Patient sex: M
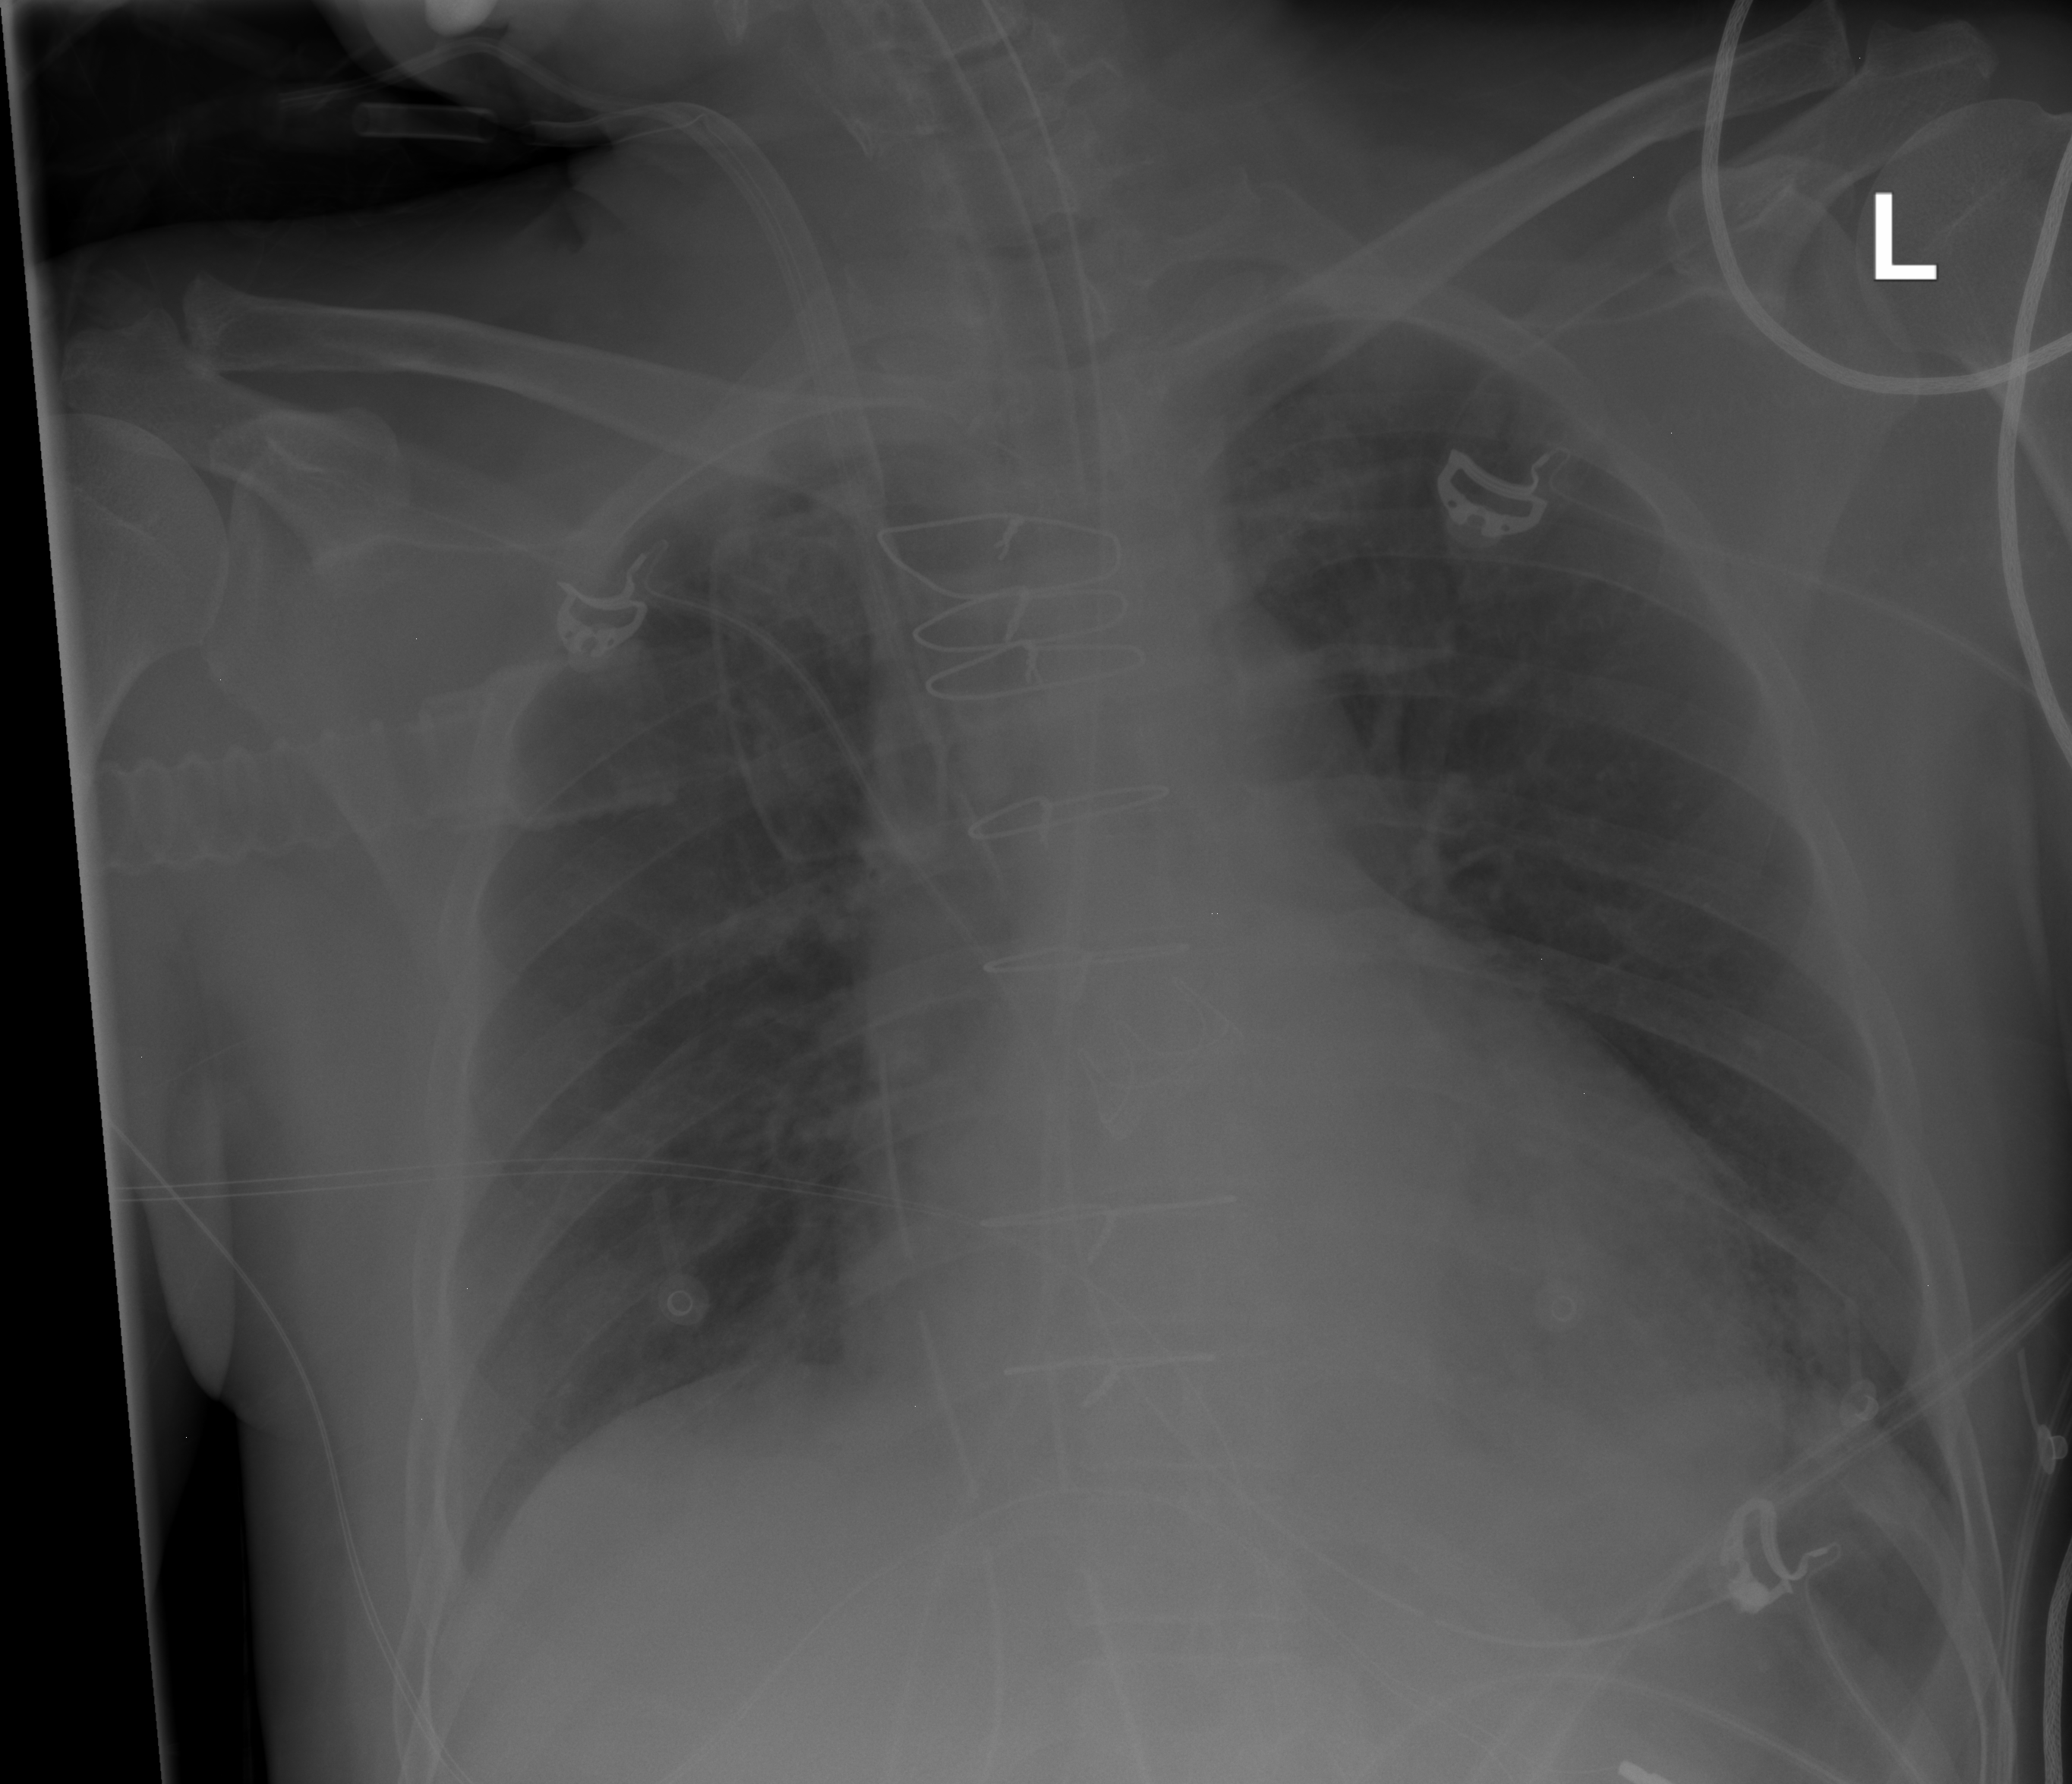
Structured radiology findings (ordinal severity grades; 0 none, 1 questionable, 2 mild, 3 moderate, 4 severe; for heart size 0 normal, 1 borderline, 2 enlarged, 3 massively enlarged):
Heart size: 2
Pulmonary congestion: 0
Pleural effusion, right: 0
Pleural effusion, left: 2
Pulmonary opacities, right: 0
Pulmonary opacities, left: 0
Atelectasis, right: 0
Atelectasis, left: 0